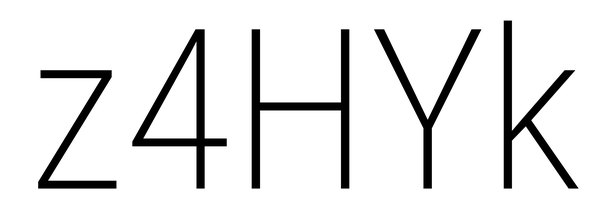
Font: Roboto_Condensed_ExtraLight